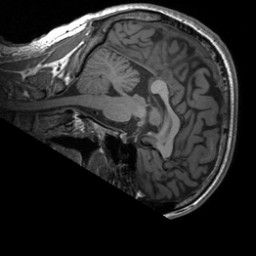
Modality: T1w
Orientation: sagittal
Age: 24
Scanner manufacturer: siemens
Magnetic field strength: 3 T
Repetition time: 1.9 s
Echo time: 0.00252 s